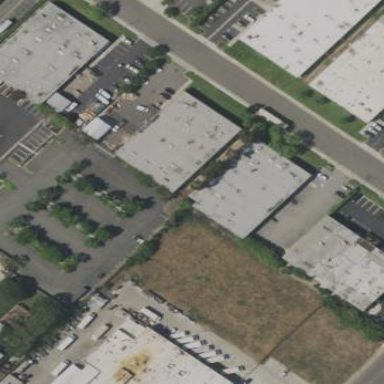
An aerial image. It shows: Commercial building.